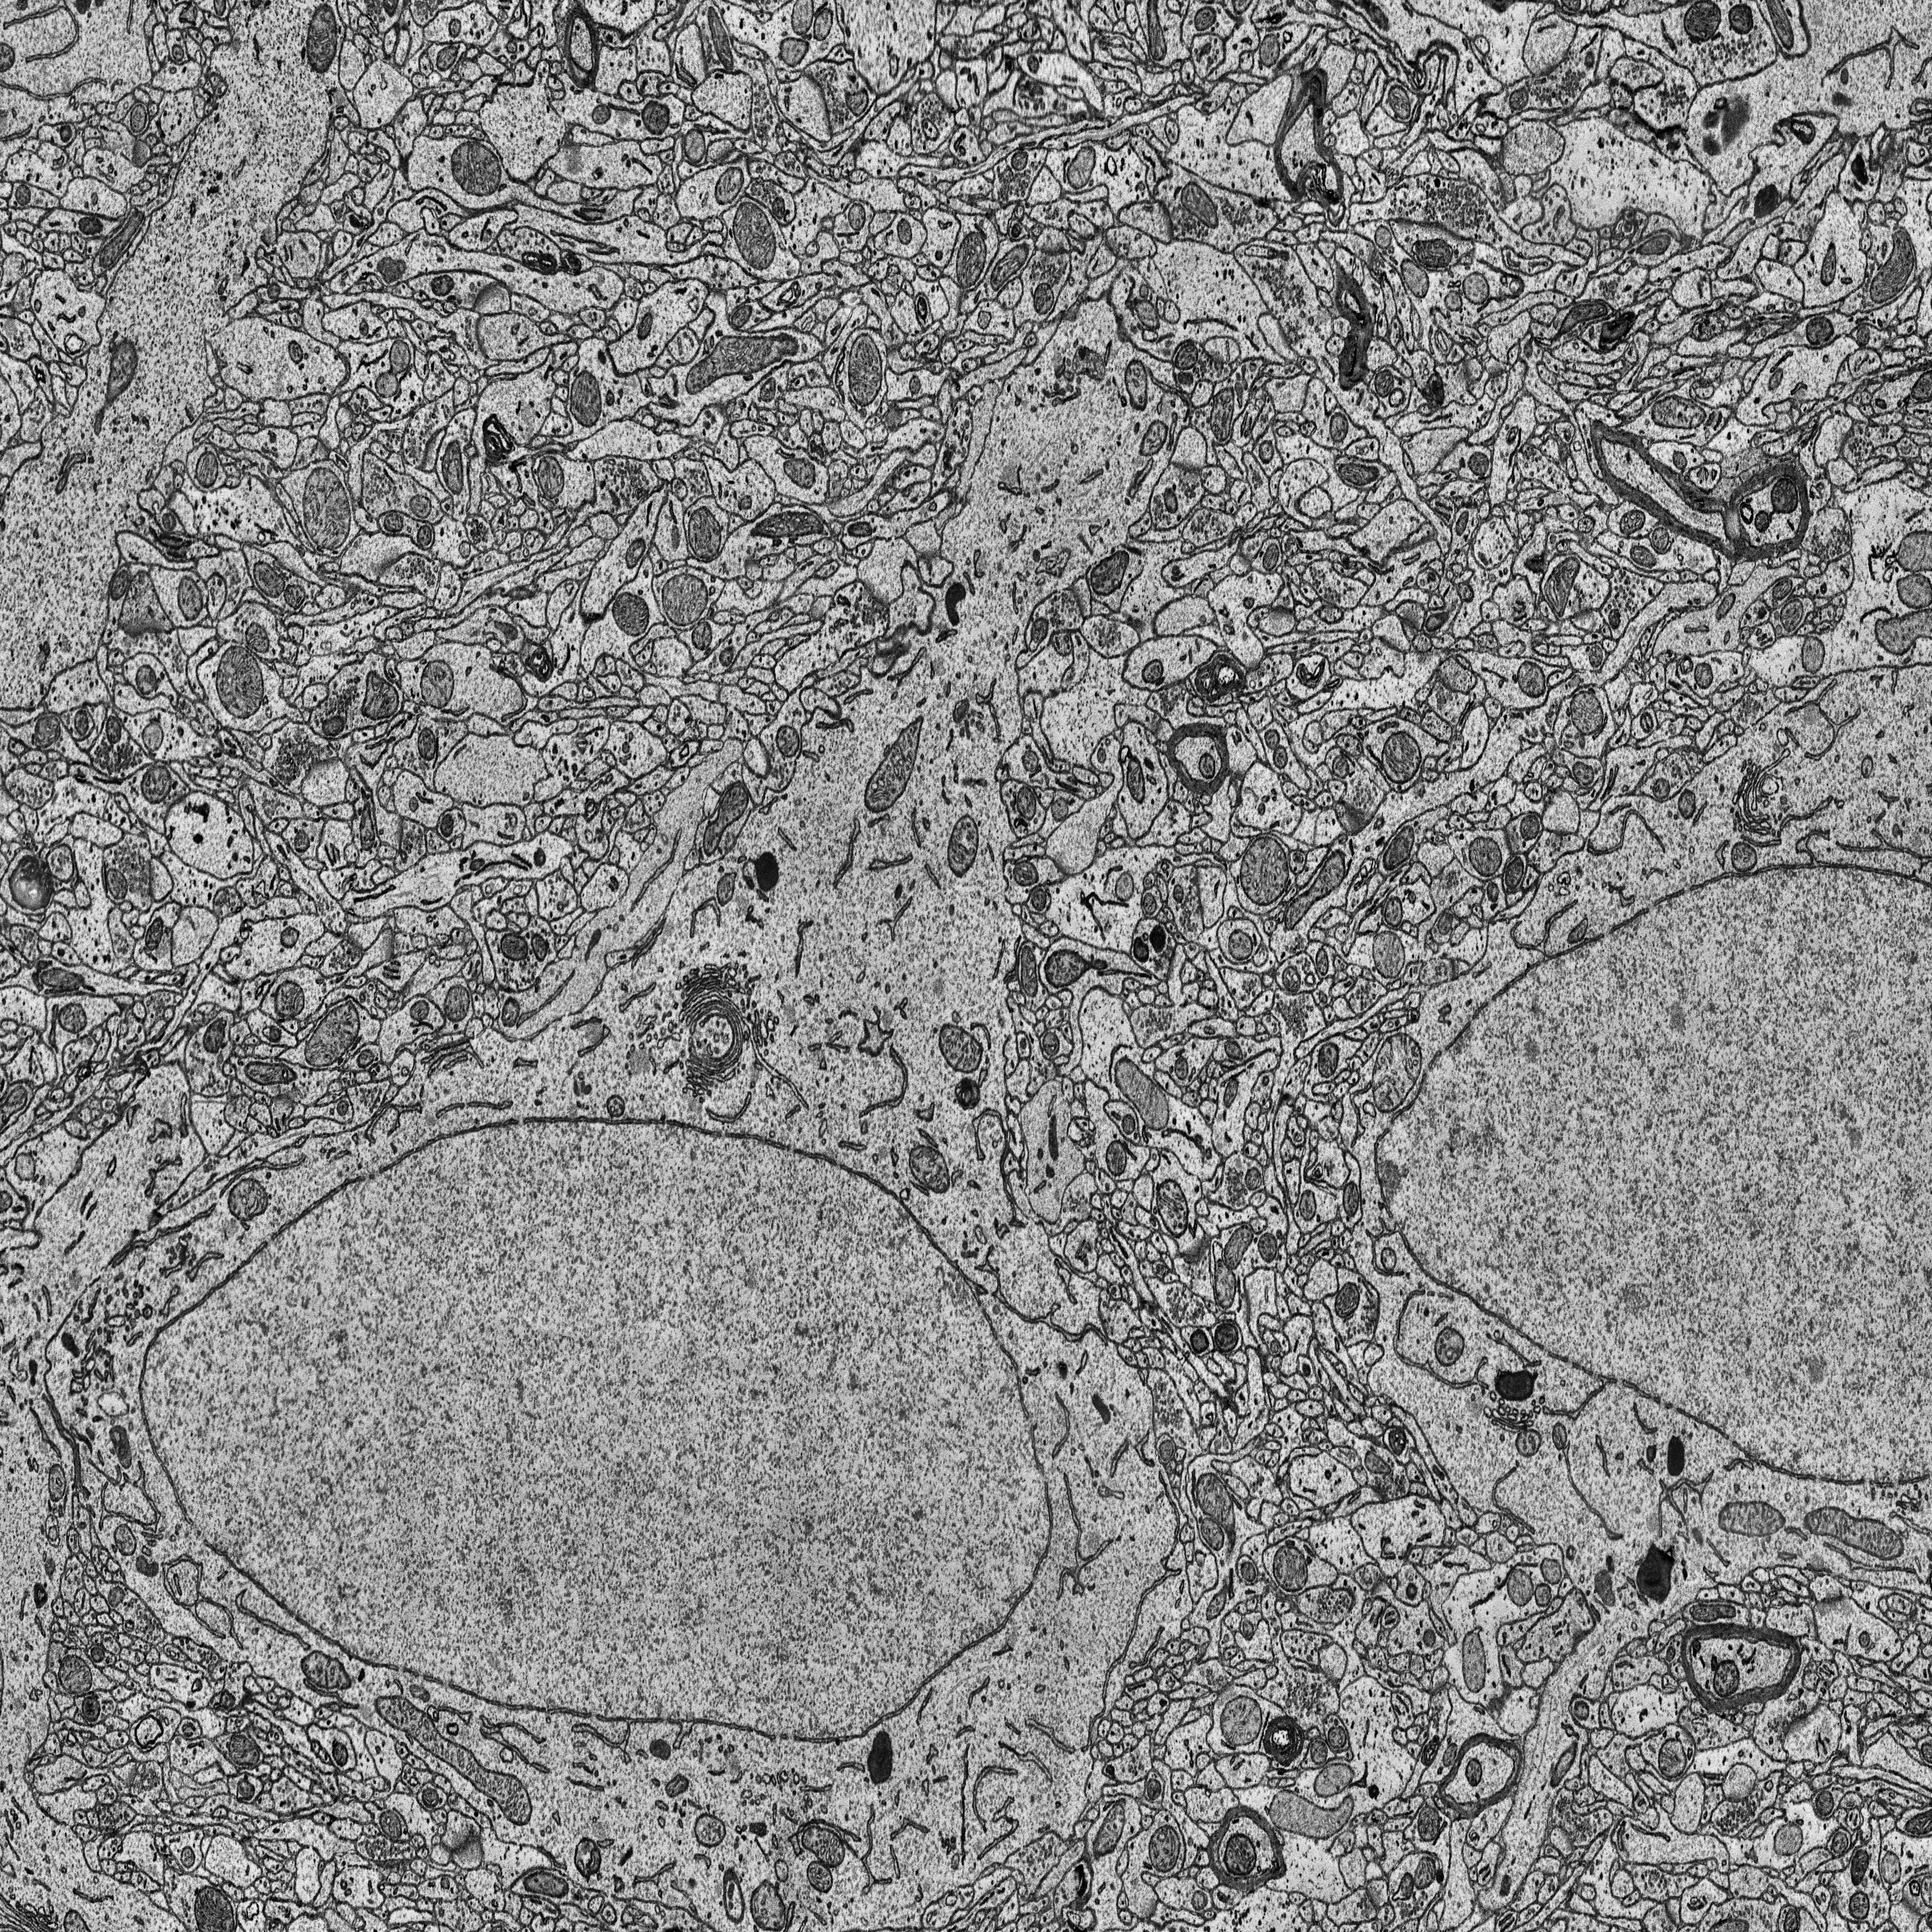
Electron microscopy slice of rat cortex tissue
Slice depth (z): 378
Mitochondria instances in slice: 348